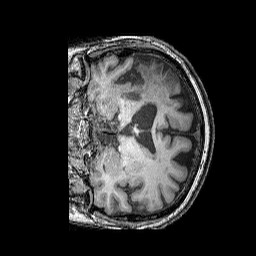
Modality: T1w
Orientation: coronal
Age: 66
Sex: female
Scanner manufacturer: siemens
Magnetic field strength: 3 T
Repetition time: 2.25 s
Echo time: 0.00411 s